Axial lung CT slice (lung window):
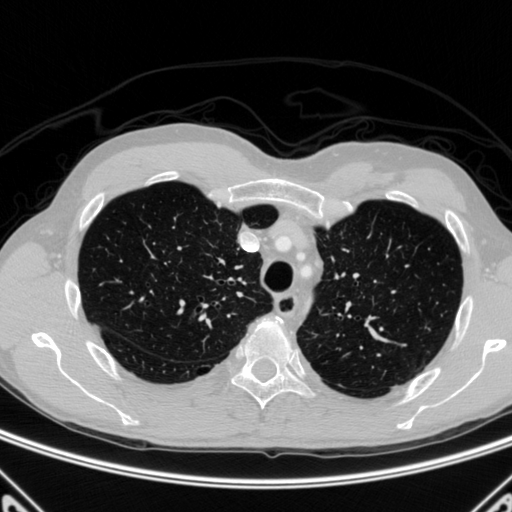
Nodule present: no